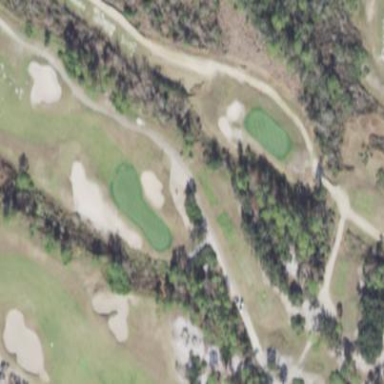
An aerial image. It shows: Water hazard on golf course.